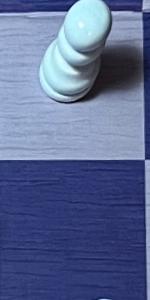
Label: Empty